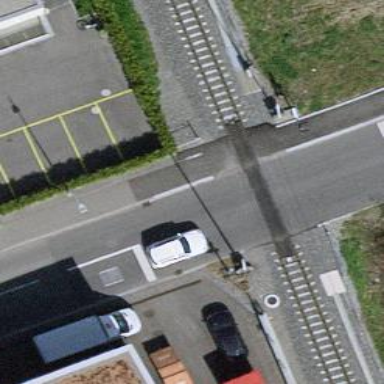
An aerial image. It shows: Railway level crossing.